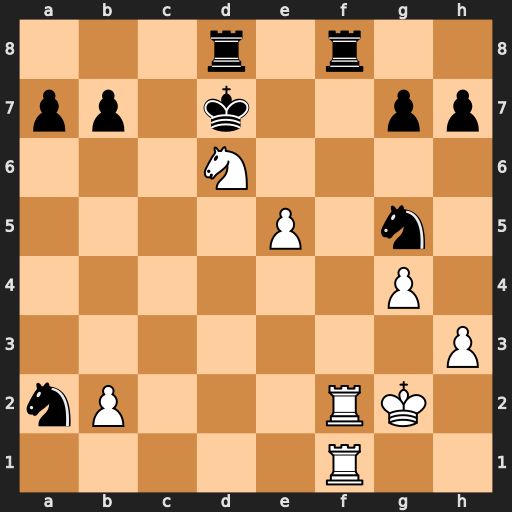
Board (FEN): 3r1r2/pp1k2pp/3N4/4P1n1/6P1/7P/nP3RK1/5R2
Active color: w
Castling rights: -
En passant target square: -
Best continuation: Rxf8 Rxf8 Rxf8